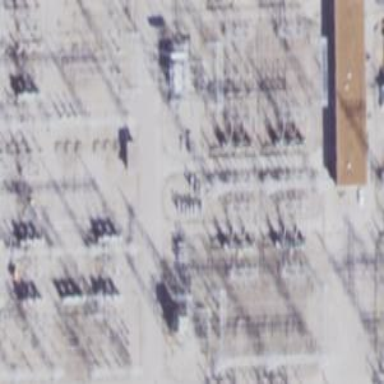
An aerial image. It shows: Switch used for power control.